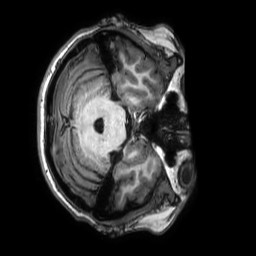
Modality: T1w
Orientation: axial
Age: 32
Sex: female
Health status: healthy
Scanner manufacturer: philips
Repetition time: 0.009 s
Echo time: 0.004 s